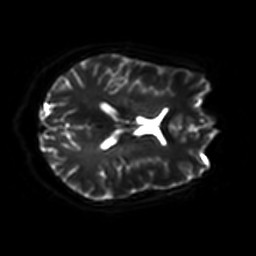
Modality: DWI
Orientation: axial
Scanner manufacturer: philips
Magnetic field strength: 7 T
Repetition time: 9.612 s
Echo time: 0.073 s